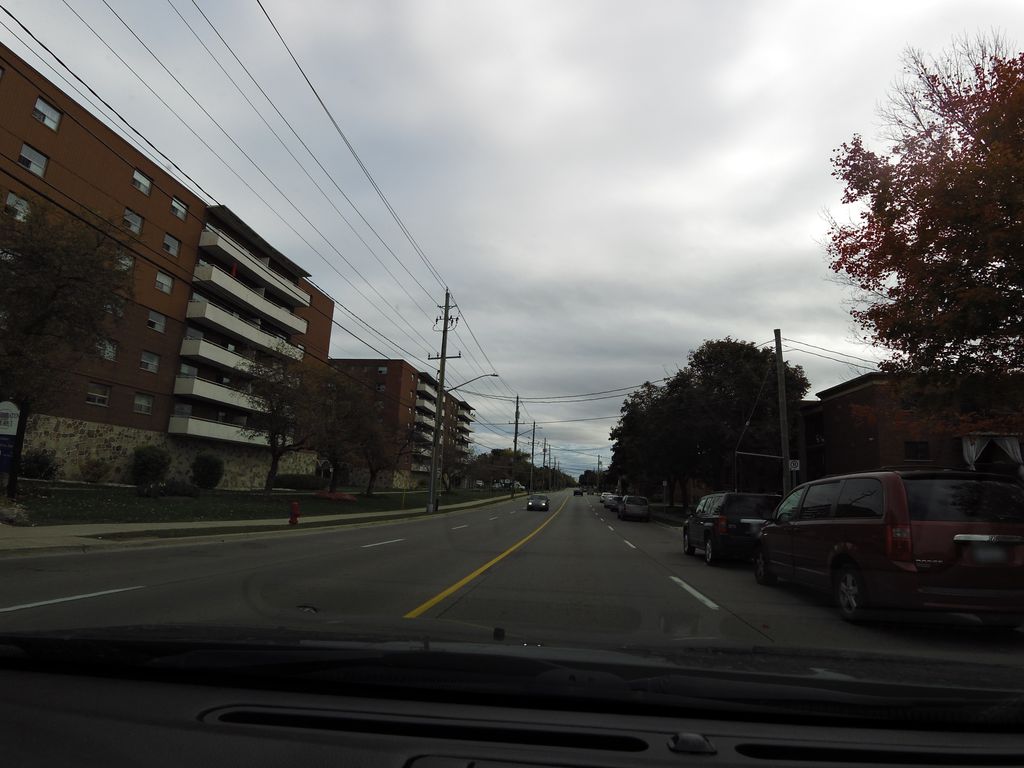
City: hamilton